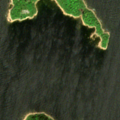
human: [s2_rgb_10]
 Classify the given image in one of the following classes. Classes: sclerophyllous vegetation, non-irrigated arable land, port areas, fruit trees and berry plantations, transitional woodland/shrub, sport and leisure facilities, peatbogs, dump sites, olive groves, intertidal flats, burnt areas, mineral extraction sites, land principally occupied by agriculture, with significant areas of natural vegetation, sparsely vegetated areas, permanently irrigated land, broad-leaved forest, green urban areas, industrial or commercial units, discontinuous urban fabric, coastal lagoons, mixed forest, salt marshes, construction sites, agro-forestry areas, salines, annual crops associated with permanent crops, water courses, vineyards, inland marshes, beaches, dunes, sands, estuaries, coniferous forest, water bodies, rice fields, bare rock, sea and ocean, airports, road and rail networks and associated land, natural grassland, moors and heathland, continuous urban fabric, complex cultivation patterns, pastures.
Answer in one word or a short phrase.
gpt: mixed forest, sea and ocean